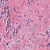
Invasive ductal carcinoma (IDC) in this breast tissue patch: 1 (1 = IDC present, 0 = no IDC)